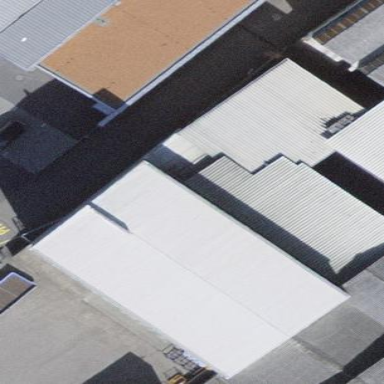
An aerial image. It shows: Building part with flat roof.